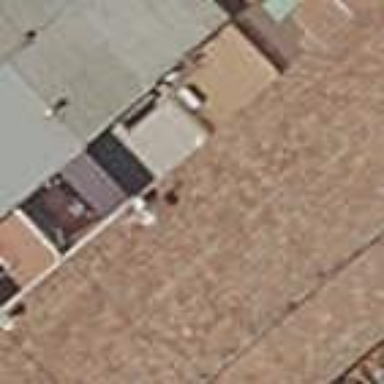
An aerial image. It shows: Terrace building.